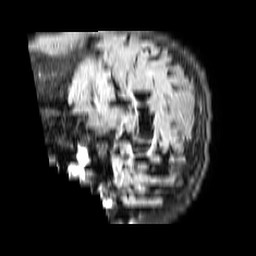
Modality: FLAIR
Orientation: sagittal
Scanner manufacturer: philips
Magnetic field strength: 3 T
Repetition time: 11 s
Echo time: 0.12 s